Interaction volume radius: 10 \u00c5
Interaction volume height: 25 \u00c5
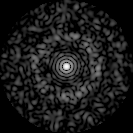
Disorder parameter: 0.8246